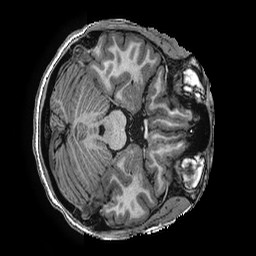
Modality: T1w
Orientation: axial
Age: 18
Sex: female
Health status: ill
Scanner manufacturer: ge
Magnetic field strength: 3 T
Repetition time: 0.0077 s
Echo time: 0.003436 s